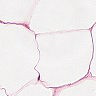
Metastatic tissue present: no